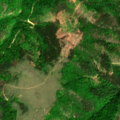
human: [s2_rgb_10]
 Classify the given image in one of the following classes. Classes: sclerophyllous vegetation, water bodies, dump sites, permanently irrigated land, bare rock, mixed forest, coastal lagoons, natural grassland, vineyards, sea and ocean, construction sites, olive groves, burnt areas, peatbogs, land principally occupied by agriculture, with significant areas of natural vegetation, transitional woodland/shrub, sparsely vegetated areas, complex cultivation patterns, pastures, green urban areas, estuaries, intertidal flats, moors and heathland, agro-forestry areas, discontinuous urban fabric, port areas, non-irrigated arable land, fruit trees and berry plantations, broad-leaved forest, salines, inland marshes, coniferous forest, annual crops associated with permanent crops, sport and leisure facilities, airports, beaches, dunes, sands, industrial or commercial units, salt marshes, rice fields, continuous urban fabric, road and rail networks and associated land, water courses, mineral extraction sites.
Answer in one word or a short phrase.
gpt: pastures, broad-leaved forest, coniferous forest, mixed forest, natural grassland